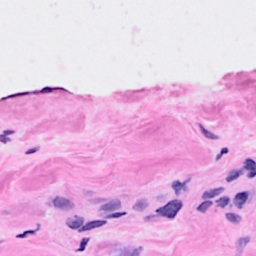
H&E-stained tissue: Breast